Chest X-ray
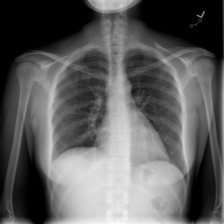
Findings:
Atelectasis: negative
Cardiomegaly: negative
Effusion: negative
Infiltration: negative
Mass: negative
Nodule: negative
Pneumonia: negative
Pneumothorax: negative
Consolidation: negative
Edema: negative
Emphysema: negative
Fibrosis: negative
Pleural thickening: negative
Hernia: negative